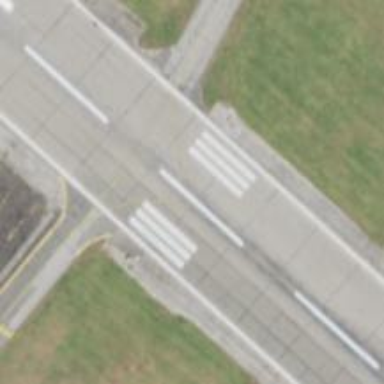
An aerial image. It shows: View of runway in airport.